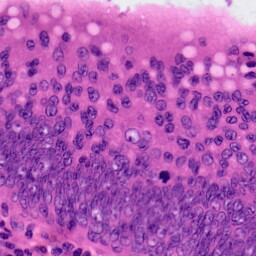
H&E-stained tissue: Colon